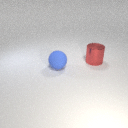
large red metal cylinder to the right of large blue rubber sphere